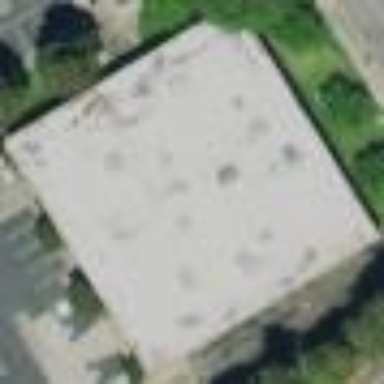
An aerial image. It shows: Office building.